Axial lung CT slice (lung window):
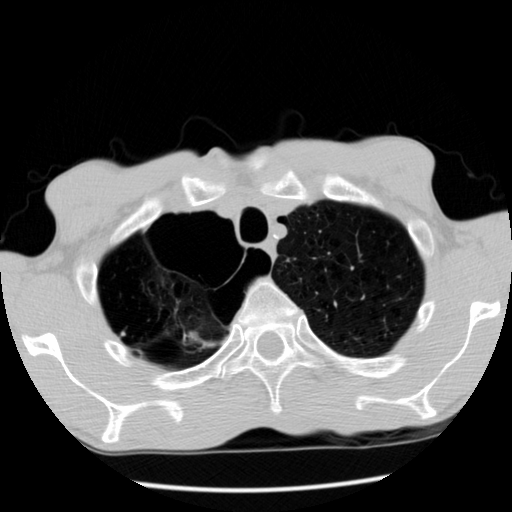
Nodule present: yes
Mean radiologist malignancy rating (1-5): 1